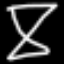
Label: hourglass